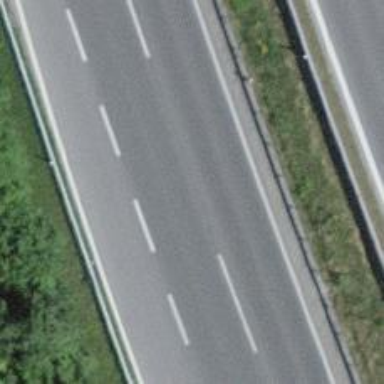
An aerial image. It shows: Asphalt motorway.